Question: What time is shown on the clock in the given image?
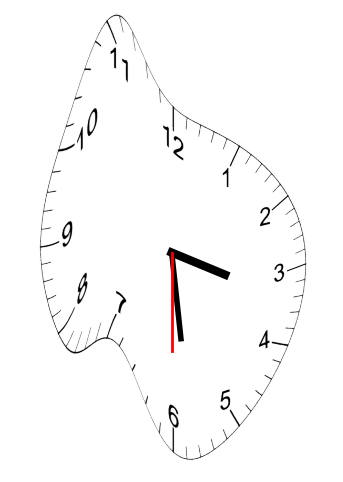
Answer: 03:28:30